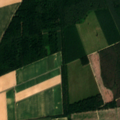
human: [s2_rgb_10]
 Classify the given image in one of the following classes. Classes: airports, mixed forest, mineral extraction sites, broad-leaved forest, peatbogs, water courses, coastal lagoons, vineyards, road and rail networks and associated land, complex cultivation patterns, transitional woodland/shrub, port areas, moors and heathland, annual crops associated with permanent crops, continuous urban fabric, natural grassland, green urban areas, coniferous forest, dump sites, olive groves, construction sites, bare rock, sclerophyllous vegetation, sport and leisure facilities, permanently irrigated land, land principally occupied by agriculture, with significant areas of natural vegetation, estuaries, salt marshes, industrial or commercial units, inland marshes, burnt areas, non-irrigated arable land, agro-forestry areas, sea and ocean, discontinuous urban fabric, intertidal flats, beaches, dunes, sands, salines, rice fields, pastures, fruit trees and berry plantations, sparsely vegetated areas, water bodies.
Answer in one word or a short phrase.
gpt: non-irrigated arable land, land principally occupied by agriculture, with significant areas of natural vegetation, broad-leaved forest, coniferous forest, mixed forest